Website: home-depot
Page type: customer-info-address
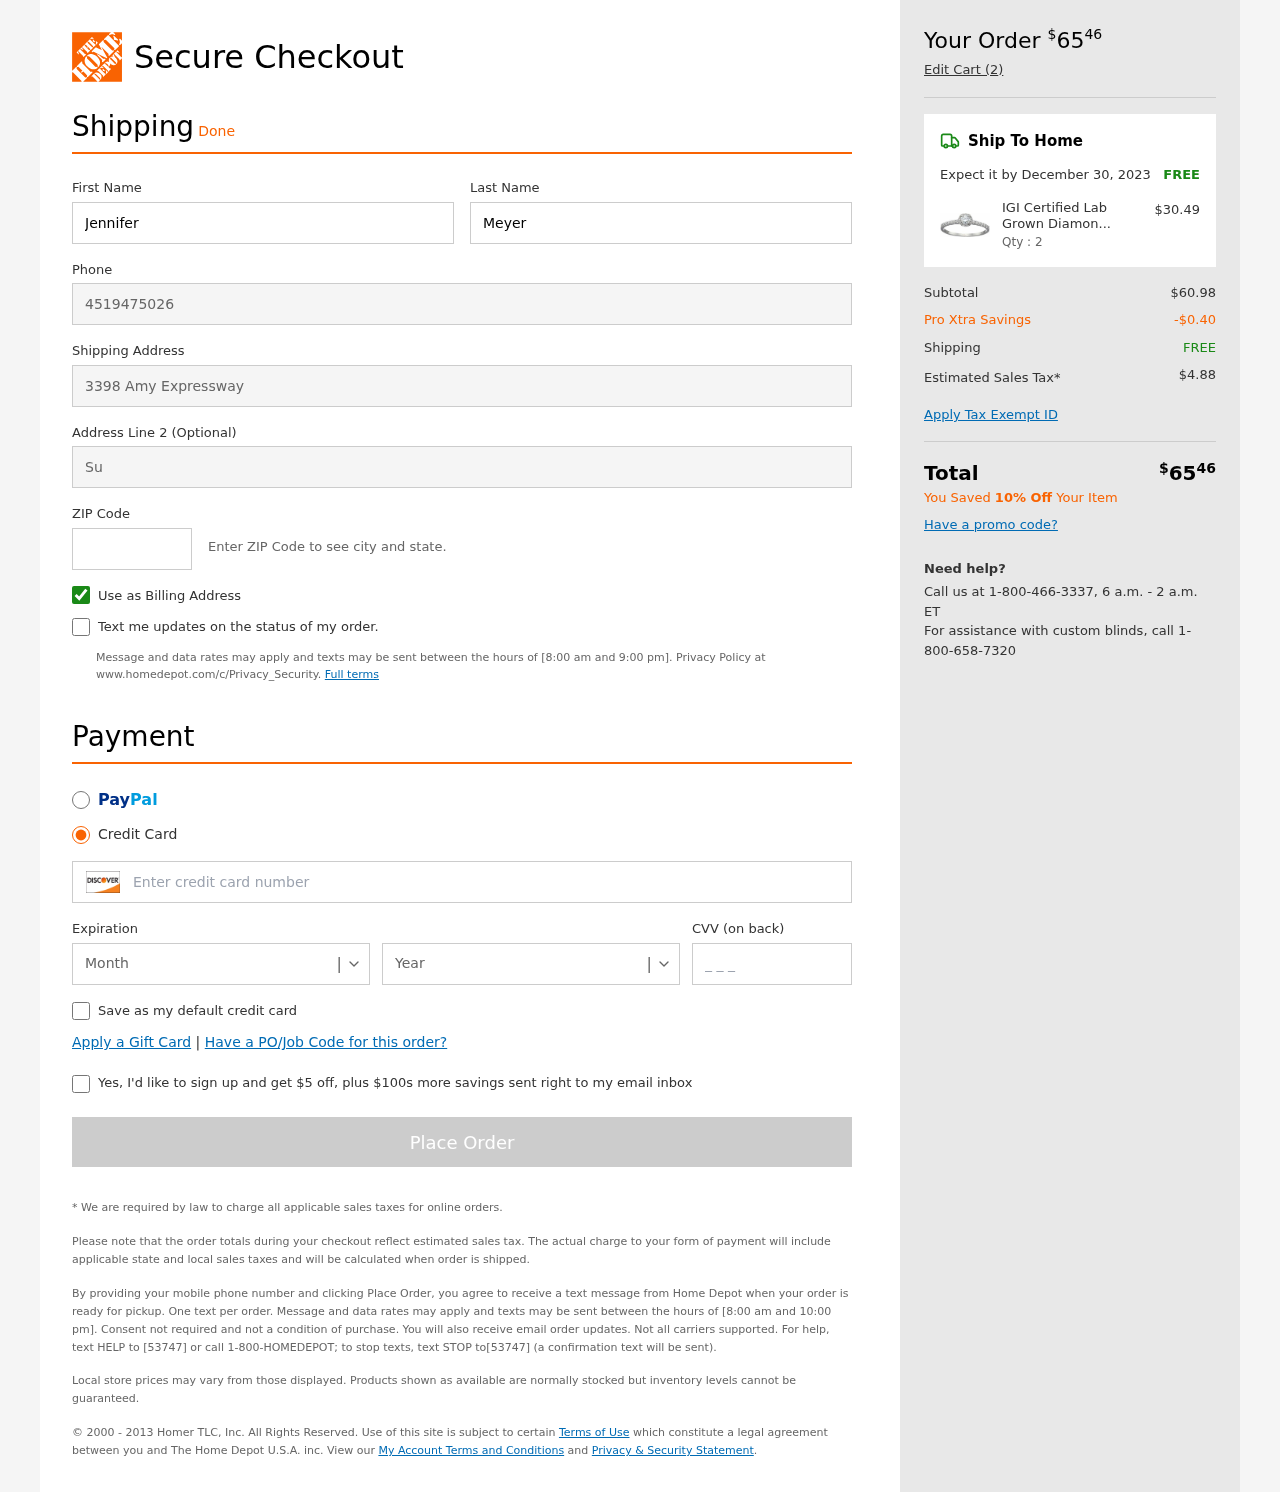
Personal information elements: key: PII_CARD_CVV
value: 684
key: PII_CARD_EXPIRY_MONTH
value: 12
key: PII_CARD_EXPIRY_YEAR
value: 30
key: PII_CARD_NUMBER
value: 6011 7592 6078 9263
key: PII_FIRSTNAME
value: Jennifer
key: PII_LASTNAME
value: Meyer
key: PII_PHONE
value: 4519475026
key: PII_POSTCODE
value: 88736
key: PII_STREET
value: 3398 Amy Expressway
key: PII_STREET2
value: Suite 339
Product elements: key: PRODUCT1_NAME
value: IGI Certified Lab Grown Diamond Halo Engagement Ring in 14k White Gold (1/2 CT.TW., I-J Color, SI1-S
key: PRODUCT1_PRICE
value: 30.49
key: PRODUCT1_QUANTITY
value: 2
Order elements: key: ORDER_TOTAL
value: $6546
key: ORDER_NUM_ITEMS
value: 2
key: ORDER_DELIVERY_DATE
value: December 30, 2023
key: ORDER_SHIPPING_COST
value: FREE
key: ORDER_SUBTOTAL
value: $60.98
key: ORDER_DISCOUNT
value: -$0.40
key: ORDER_SHIPPING_COST2
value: FREE
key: ORDER_TAX
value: $4.88
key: ORDER_TOTAL2
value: $6546
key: ORDER_SAVINGS_MESSAGE
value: You Saved 10% Off Your Item